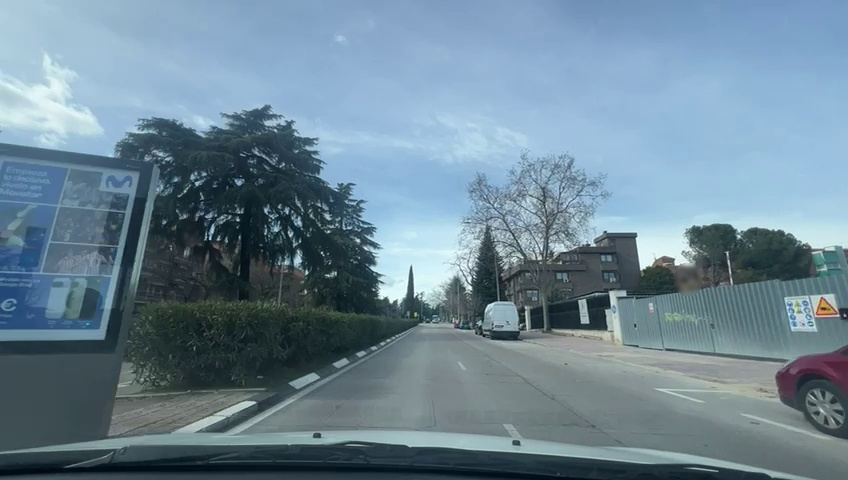
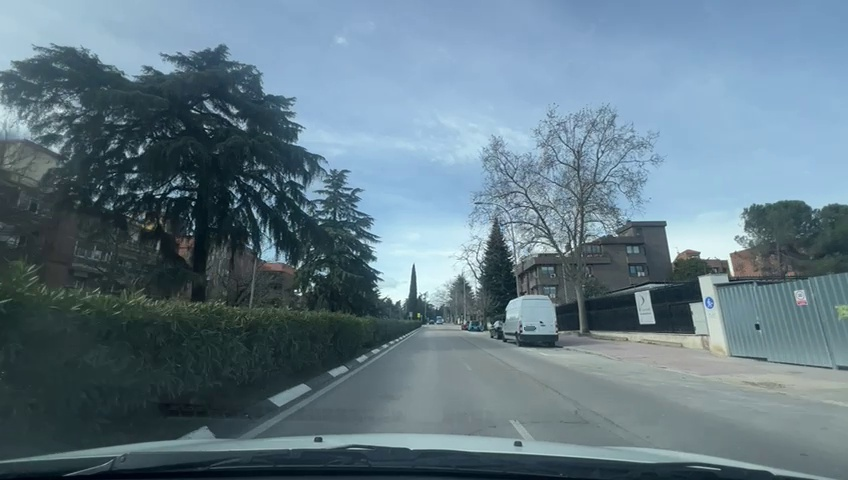
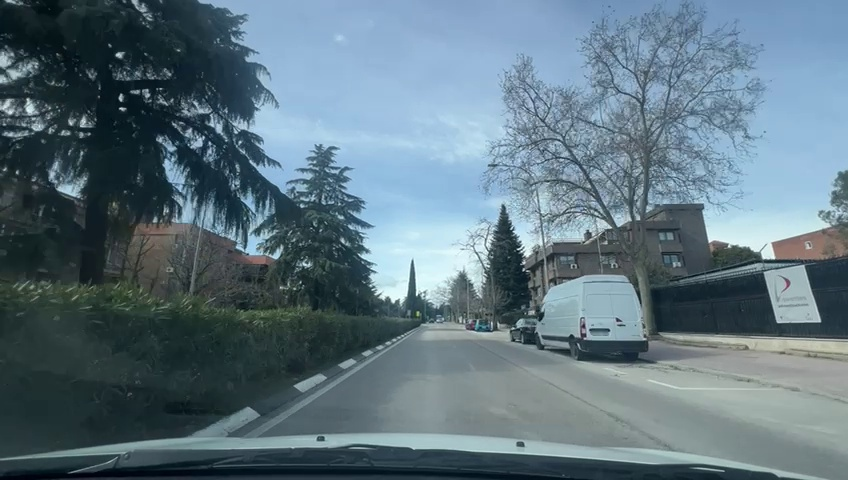
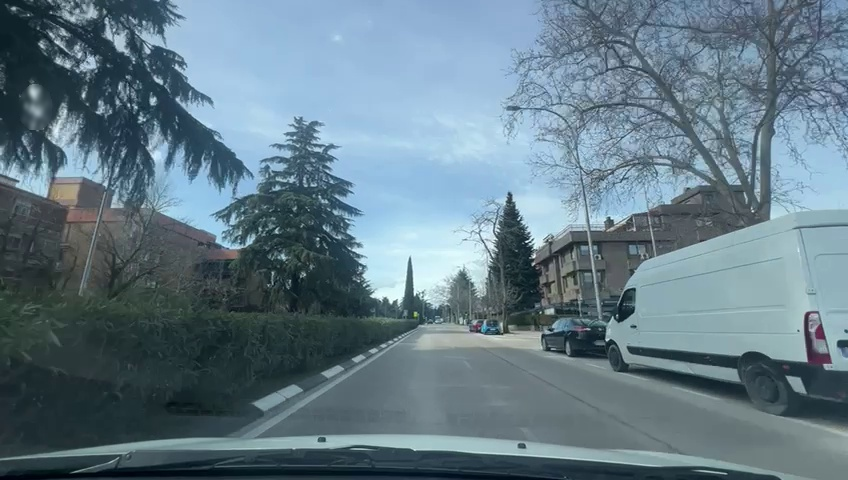
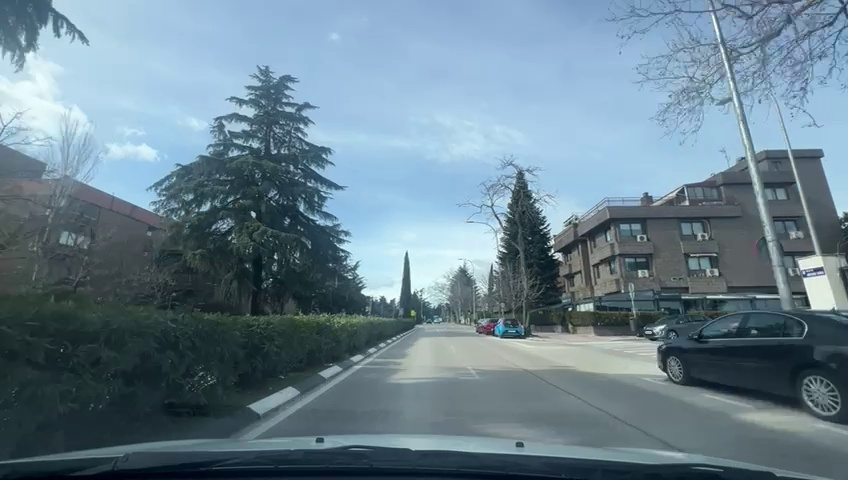
Situation: empty
Question: Is construction machinery or heavy equipment present near or within the roadway?
Answer: No
Reasoning: Ego is driving in a two lanes street with no other cars driving

Situation: empty
Question: Is a temporary reduced speed limit sign visible in the scene?
Answer: No
Reasoning: Ego is driving in a two lanes street with no other cars driving

Situation: empty
Question: Is there any discontinuity in the ego lane ahead?
Answer: No
Reasoning: Ego is driving in a two lanes street with no other cars driving

Situation: empty
Question: Is any vehicle or pedestrian crossing the path of the ego vehicle from a different direction?
Answer: No
Reasoning: Ego is driving in a two lanes street with no other cars driving